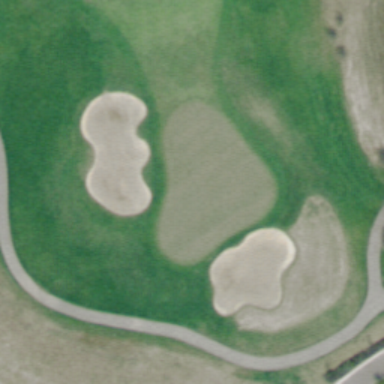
This is a part of a golf course with green turfs and some bunkers .